Question: Using Submine test 3, build 3083 on windows 7.
Currently using Dawn.tm theme, selected from 'Preferences'->'Color themes'
The only problem is that the little indicator on the side bar that one uses to scroll down and up the page is so hard to see. It is dark gray and the scroll bar itself is black.
Could someone please show simple step by step how to make the indicator more clear? May be color it while and have the bar remain black, so it is easier to spot? Here is screen shot on my current layout:

For reference, I have been trying to use what is giving in <URL>, but I keep getting an error when I paste the code shown there in my 'Preferences.sublime-settings'. I get syntax error. But I am giving the above link in case it helps.
My current 'Preferences.sublime-settings' is the following
'''
{
"color_scheme": "Packages/Color Scheme - Default/Dawn.tmTheme",
"font_size": 12,
"highlight_line": false,
"ignored_packages":
[
"Vintage"
],
"indent_guide_options":
[
"draw_normal",
"draw_active"
],
"rulers":
[
74
],
"translate_tabs_to_spaces": true,
"use_tab_stops": false,
"word_wrap": false,
"bold_folder_labels": true
}
'''
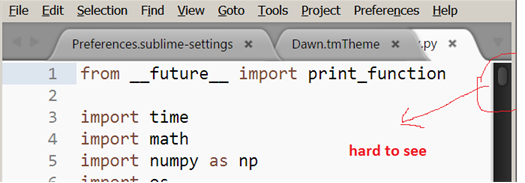
Answer: In your user folder you can override the themes properties you want. In this case there is a minor problem as the scrollbar texture (the image that contains the scrollbar with the top and bottom semicircles) is quite dark, so although you modify the tint you can't get a light color similar to white unless you change that texture (image).
So the solution I pruposse is to create two new images (horizontal and vertical scrollbar) that are lighter, set it in the theme preference overrides and then (optionally) set the tint color you want.
## Step by step tutorial
1. Locate your sublime User folder (Packages/User). The Packages folder can be opened using the sublime menu Preferences>Browse Packages, inside is located the User folder.
2. Inside User folder create a directory called theme_override. We are going to place here all the files and settings of our theme that we want to override.
3. Inside this folder (theme_override) put this two images and name them scroll_puck.png and scroll_puck_horiz.png.
4. Inside theme_override, create a file with the name of your theme. If you are using the default theme the file should be named Default.sublime-theme. If you are not using the default theme you can see the name of the theme you are using in Settings>Preferences>theme, and then create a file with that name (for example Material-Theme-Darker.sublime-theme) inside theme_override Inside this new file place the following content: [
// More visible scrollbar
{
"class": "puck_control",
"layer0.texture": "User/theme_override/scroll_puck.png",
// Optional: set to your desired RGB color
"layer0.tint": [40, 170, 250],
"layer0.opacity": 1.0,
"layer1.opacity": 0.0,
"layer0.inner_margin": 2
},
{
"class": "puck_control",
"attributes": ["horizontal"],
"layer0.texture": "User/theme_override/scroll_puck_horiz.png"
}
]
5. Restart sublime text
6. Optional modify RGB color (no need to restart again).
: this is the result

: added basic info for people that are not using the default theme.
the results might change depending on the values that your theme overrides. If you want to know what values your theme is using, and you want to customize them, you can see them inside the of your theme. For example, if you are using open (this is just a zip file) and inside there will be a file called , you should not modify this file, but you can customize/override whatever you want using the file we have created in step 4.